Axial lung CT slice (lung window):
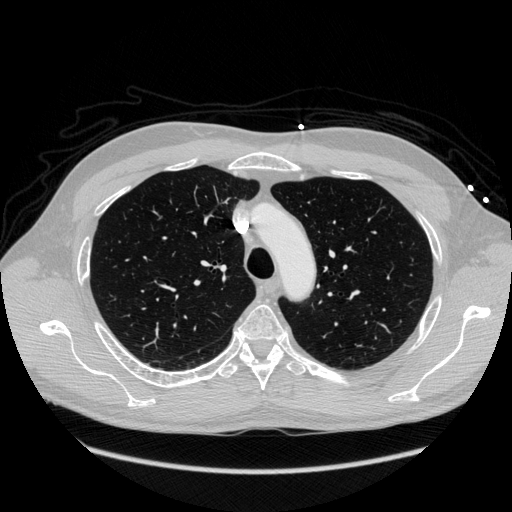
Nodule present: no